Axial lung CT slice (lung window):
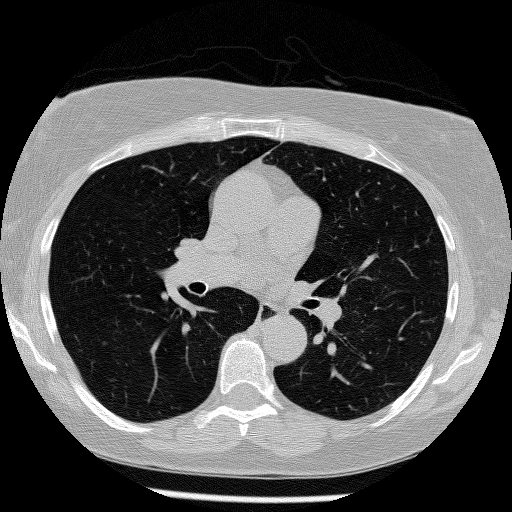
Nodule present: no